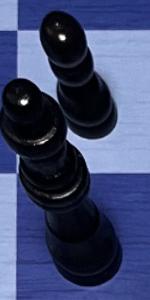
Label: Queen_Black